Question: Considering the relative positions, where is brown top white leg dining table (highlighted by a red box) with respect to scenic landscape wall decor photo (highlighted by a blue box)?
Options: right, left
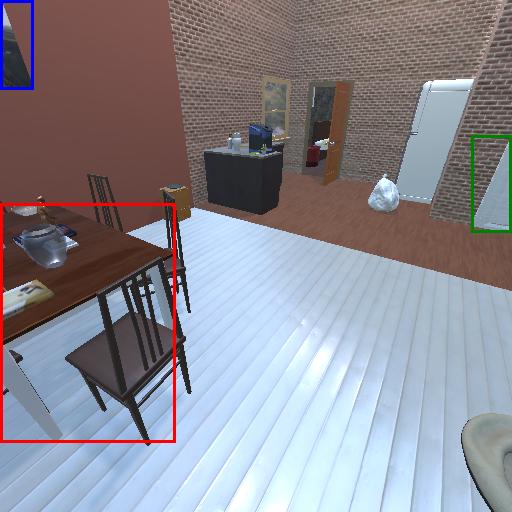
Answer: right